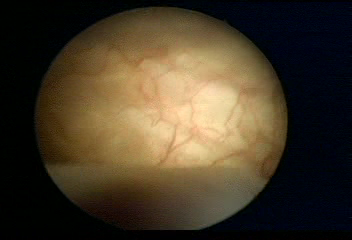
Modality: WLC
Class: Normal mucosa
Bladder cancer association: No